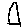
Label: triangle